Question: How to achieve this in Bootstrap?

A label, followed by a in input-group, followed by a glyphicon, followed by an input-group?
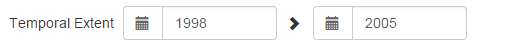
Answer: You can do it using an inline form like this:
'''
<form class="form-inline">
<div class="form-group">
<label>Temporal Extent</label>
<div class="input-group">
<span class="input-group-btn">
<button class="btn btn-default" type="button"><span class="glyphicon glyphicon-calendar"></span></button>
</span>
<input type="text" class="form-control">
</div>
</div>
<div class="form-group">
<span class="glyphicon glyphicon-chevron-right"></span>
<div class="input-group">
<span class="input-group-btn">
<button class="btn btn-default" type="button"><span class="glyphicon glyphicon-calendar"></span></button>
</span>
<input type="text" class="form-control">
</div>
</div>
</form>
'''
For input group addons rather than buttons:
'''
<div class="input-group">
<span class="input-group-addon"><span class="glyphicon glyphicon-calendar"></span></span>
<input type="text" class="form-control">
</div>
'''
<URL>